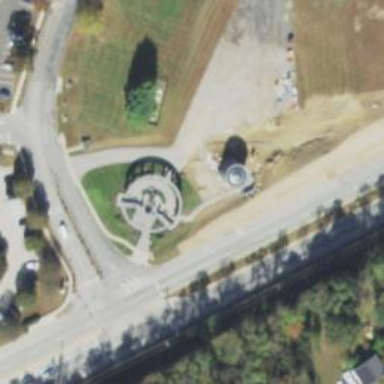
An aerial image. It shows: Historical war memorial.